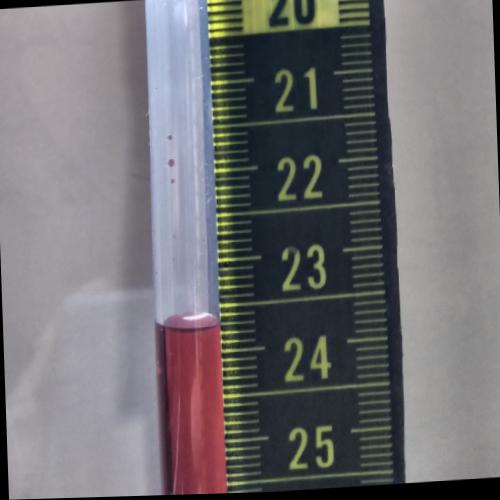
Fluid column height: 23.7 cm